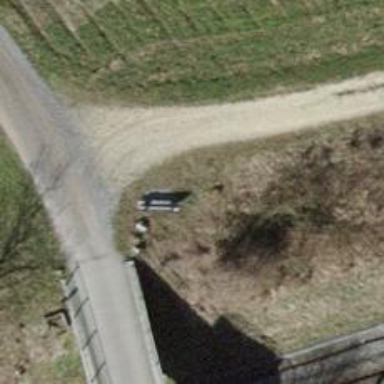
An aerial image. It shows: Bench for seating.